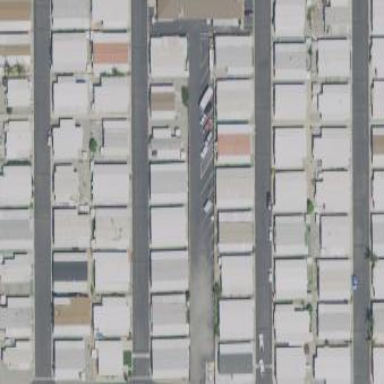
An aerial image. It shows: Residential area designated as trailer park.